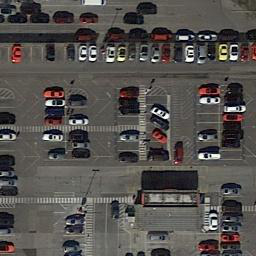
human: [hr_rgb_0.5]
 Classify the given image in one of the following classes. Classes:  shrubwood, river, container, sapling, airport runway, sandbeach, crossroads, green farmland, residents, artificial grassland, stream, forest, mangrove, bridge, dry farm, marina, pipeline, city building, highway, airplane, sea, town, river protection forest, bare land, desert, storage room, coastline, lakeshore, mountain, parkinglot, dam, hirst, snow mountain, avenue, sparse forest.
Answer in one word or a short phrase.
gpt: parkinglot